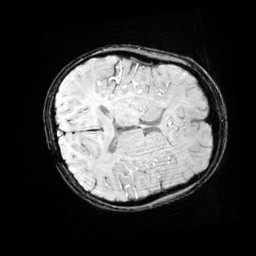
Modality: SWI
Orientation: axial
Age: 12
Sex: male
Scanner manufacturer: siemens
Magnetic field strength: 3 T
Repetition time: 0.027 s
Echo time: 0.02 s